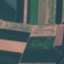
Land use / land cover: AnnualCrop